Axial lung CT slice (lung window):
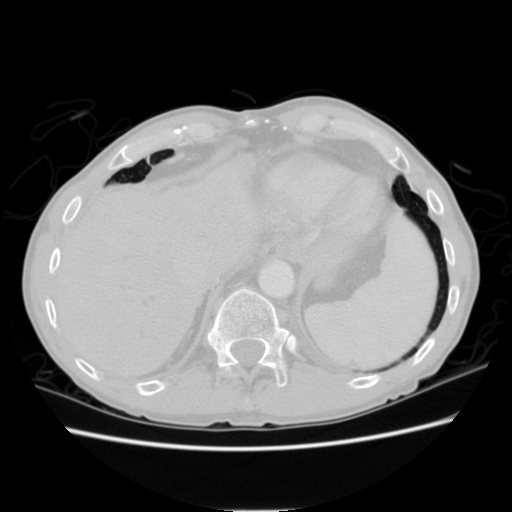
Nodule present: no